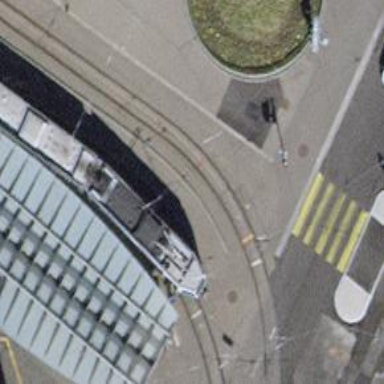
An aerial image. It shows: Tram stop with public transport connection.